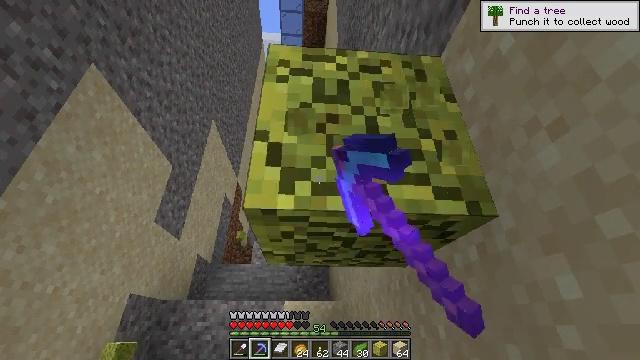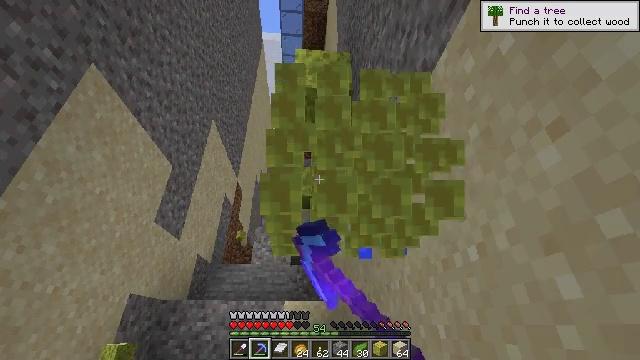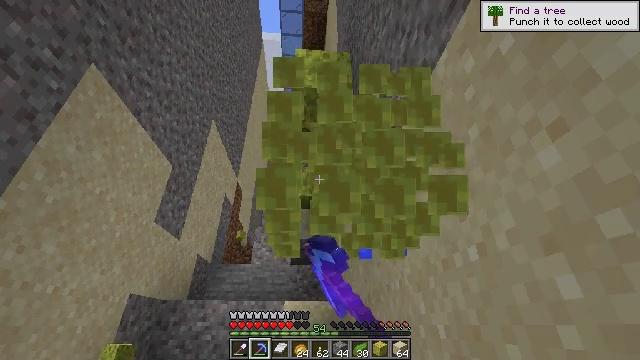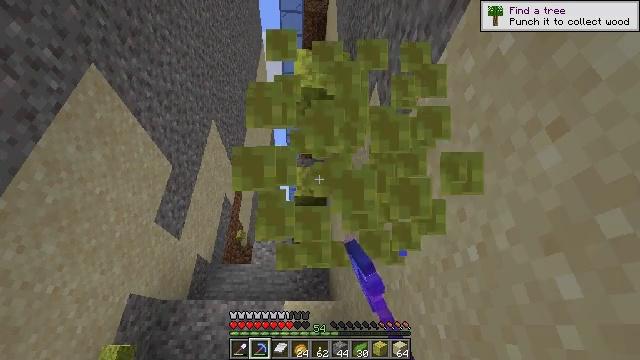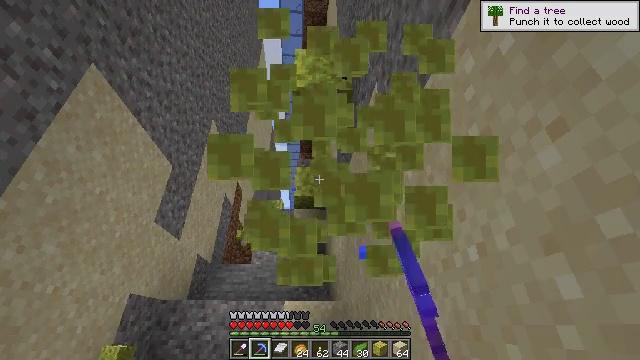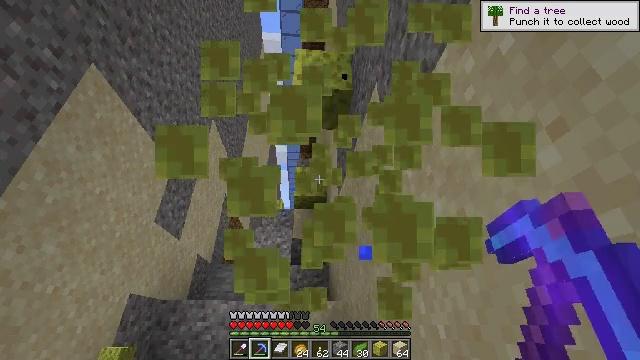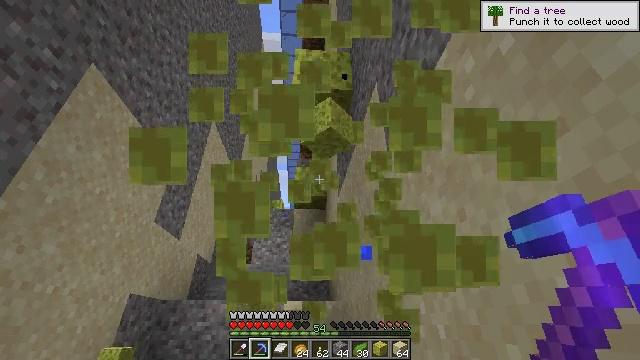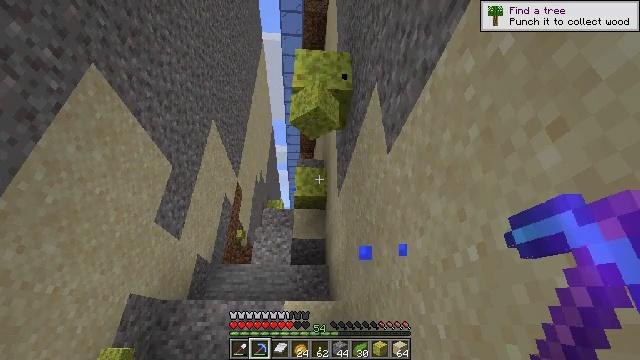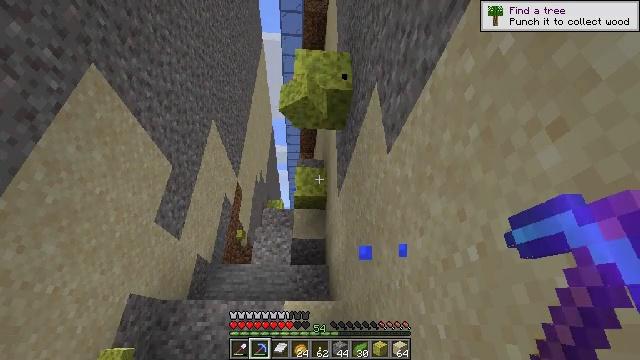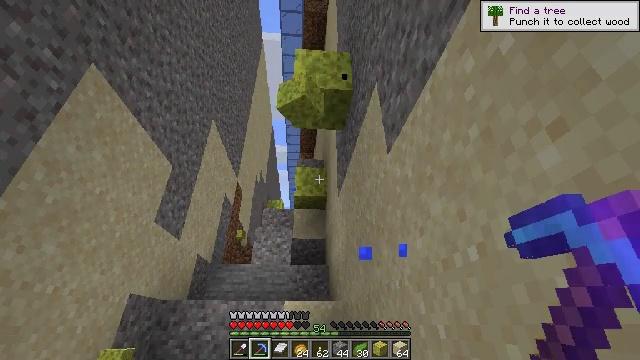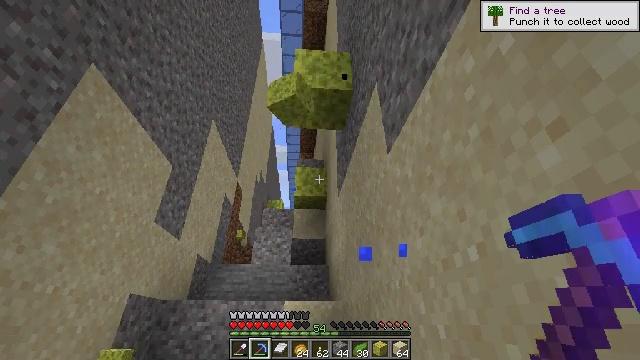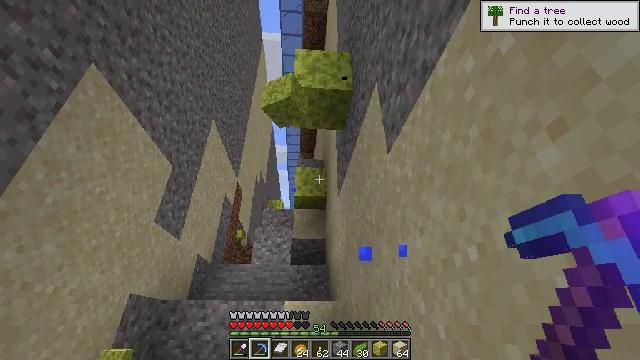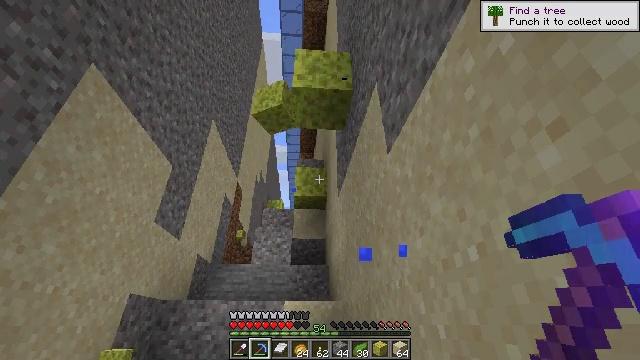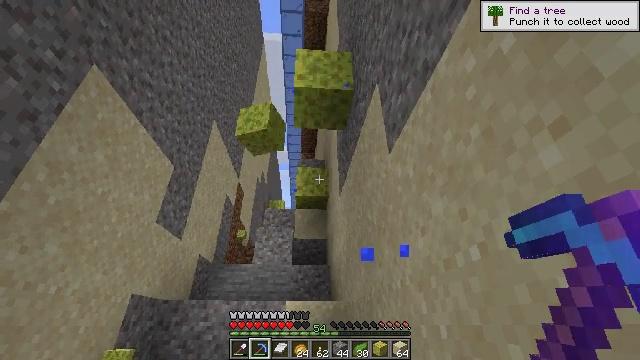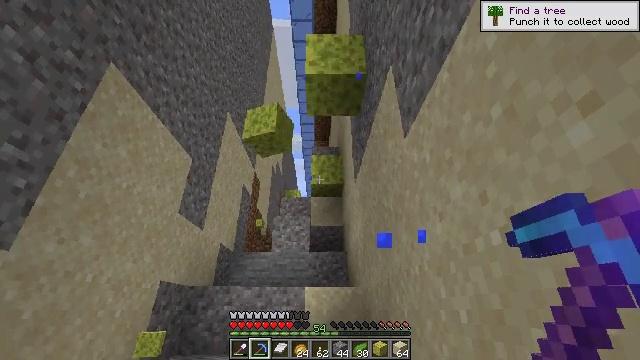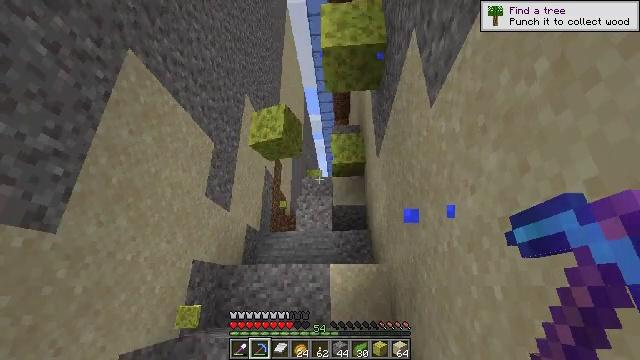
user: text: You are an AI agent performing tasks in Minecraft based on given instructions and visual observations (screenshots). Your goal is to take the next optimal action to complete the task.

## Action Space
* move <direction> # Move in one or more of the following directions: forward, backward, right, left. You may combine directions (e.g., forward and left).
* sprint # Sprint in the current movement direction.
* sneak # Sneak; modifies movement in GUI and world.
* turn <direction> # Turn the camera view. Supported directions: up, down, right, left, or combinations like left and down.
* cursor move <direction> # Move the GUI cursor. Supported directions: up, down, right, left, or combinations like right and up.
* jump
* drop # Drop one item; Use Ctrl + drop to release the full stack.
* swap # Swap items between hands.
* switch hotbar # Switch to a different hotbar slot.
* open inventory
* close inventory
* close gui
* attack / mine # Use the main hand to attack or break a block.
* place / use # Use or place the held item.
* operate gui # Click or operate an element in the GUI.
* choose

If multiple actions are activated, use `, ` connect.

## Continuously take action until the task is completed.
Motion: motion action
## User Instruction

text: Collect the wet sponge after mining.
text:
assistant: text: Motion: attack / mine
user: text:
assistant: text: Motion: attack / mine
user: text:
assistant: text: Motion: attack / mine
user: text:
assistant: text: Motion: attack / mine
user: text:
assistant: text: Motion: no_op
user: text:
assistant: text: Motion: no_op
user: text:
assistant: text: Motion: no_op
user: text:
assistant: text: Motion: no_op
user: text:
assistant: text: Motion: no_op
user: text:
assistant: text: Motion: no_op
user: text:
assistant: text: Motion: no_op
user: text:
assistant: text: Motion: no_op
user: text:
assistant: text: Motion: no_op
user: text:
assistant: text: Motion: turn left and down
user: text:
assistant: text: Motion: move forward, turn left and down
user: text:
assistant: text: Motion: move forward, turn left and down
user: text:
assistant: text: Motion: move forward, turn left and down
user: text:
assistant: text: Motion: move forward, turn left and down
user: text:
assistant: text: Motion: move forward, turn left and down
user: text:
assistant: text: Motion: move forward, turn down
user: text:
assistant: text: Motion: move forward, turn down
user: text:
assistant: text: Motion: move forward and move left, turn down
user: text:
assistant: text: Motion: move forward and move left, turn down
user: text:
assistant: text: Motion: move forward and move left
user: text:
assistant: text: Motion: move forward and move left, turn right
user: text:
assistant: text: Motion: move forward and move left, turn right
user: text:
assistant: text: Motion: move forward and move left, turn right
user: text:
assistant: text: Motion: move forward, turn right
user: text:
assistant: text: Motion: move forward, turn right
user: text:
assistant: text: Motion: move forward, turn right